Interaction volume radius: 10 \u00c5
Interaction volume height: 15 \u00c5
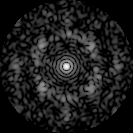
Disorder parameter: 0.6998